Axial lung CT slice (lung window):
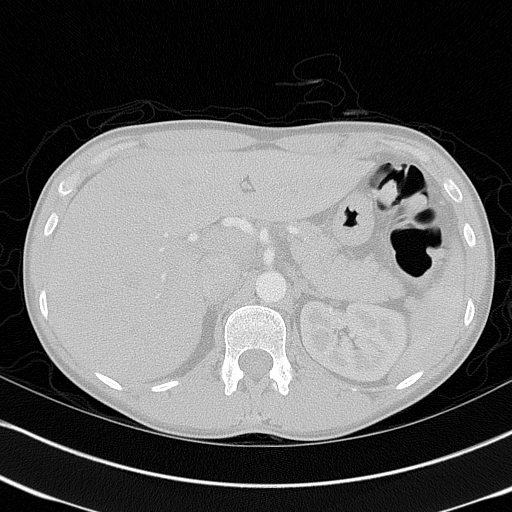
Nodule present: no